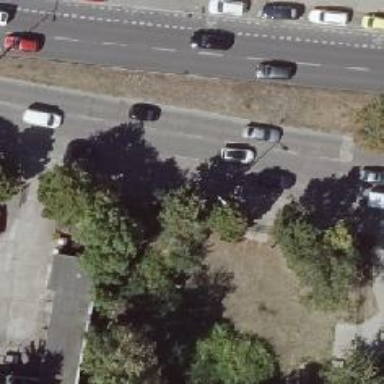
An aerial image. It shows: Avenue lined with deciduous broadleaved trees.